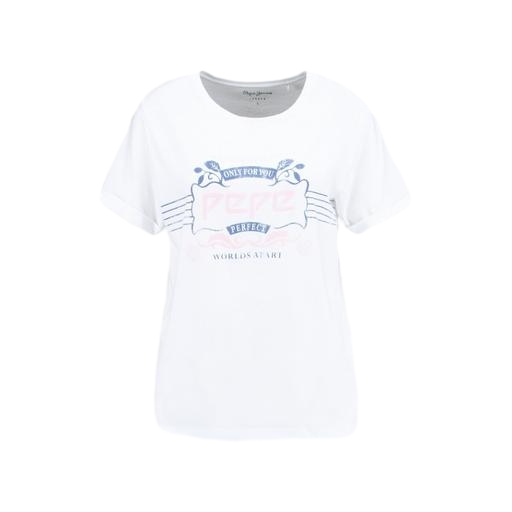
white graphic t-shirt, white plus size graphic tee, white graphic tee, white background